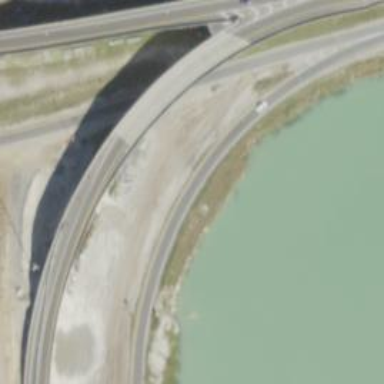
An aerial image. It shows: Motorway link with trumpet junction.